Question: I need help on a somewhat simple problem. I'm at the end of an assignment, where we are to make different art figures. I've made a "squares within a square" box and need to generate 4 rows and 4 columns of that box.

I think the best solution is a few for loops more, but can't quite make it work.
My code:
'''
class StandardPanel extends JPanel{
public void paintComponent(Graphics g){
Graphics2D g2d = (Graphics2D) g;
double alpha = Math.toRadians(5);
double factor = 1 / (Math.sin(alpha) + Math.cos(alpha));
double size = 200;
g2d.translate(size, size);
for (int i = 0; i < 28; i++) {
int intSize = (int) Math.round(size);
g2d.setColor(i % 2 == 0 ? Color.white : Color.white);
g2d.fillRect(-intSize / 2, -intSize / 2, intSize, intSize);
g2d.setColor(i % 2 == 0 ? Color.black : Color.black);
g2d.drawRect(-intSize / 2, -intSize / 2, intSize, intSize);
size = size * factor;
g2d.rotate(alpha);
}
}
}
'''
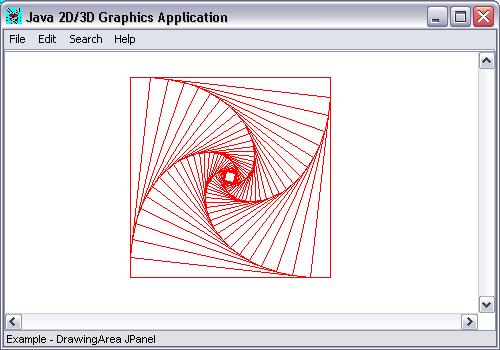
Answer: You need to put the drawing code in a double nested for-loop to create multiple of an object in a grid. Also, you need to re-translate the g2d object so it actually changes position relative to where it is in the grid:
'''
for ( int row = 0; row < 4; row++ ) // 4 rows
{
for ( int col = 0; col < 4; col++ ) // 4 columns
{
g2d.translate(row*size, col*size); // change the location of the object
for (int i = 0; i < 28; i++) // draw it
{
int intSize = (int) Math.round(size);
g2d.setColor(i % 2 == 0 ? Color.white : Color.white);
g2d.fillRect(-intSize / 2, -intSize / 2, intSize, intSize);
g2d.setColor(i % 2 == 0 ? Color.black : Color.black);
g2d.drawRect(-intSize / 2, -intSize / 2, intSize, intSize);
size = size * factor;
g2d.rotate(alpha);
}
}
}
'''